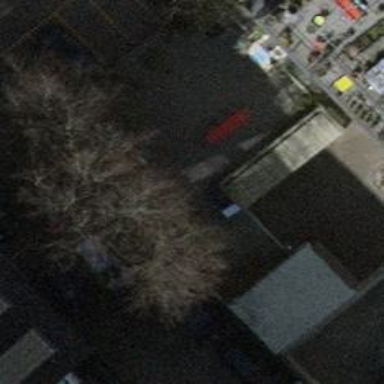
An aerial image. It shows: View of roof of building.